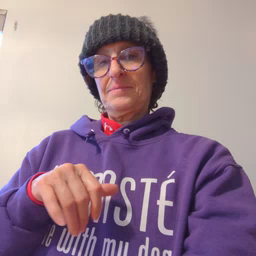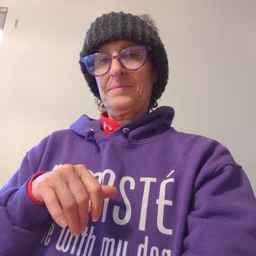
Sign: dad